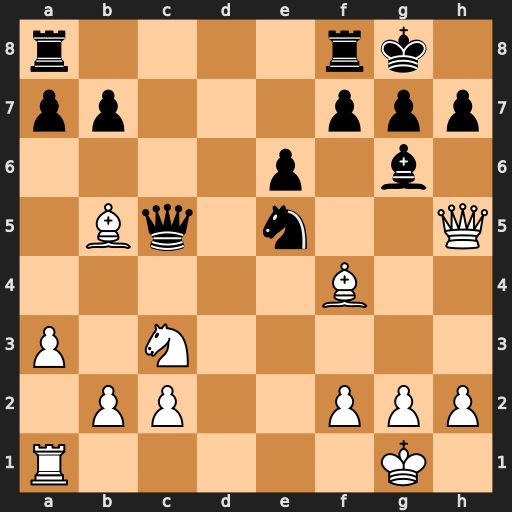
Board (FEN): r4rk1/pp3ppp/4p1b1/1Bq1n2Q/5B2/P1N5/1PP2PPP/R5K1
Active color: w
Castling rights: -
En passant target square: -
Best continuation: Qxe5 Qxe5 Bxe5